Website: ulta-beauty
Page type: customer-info-address
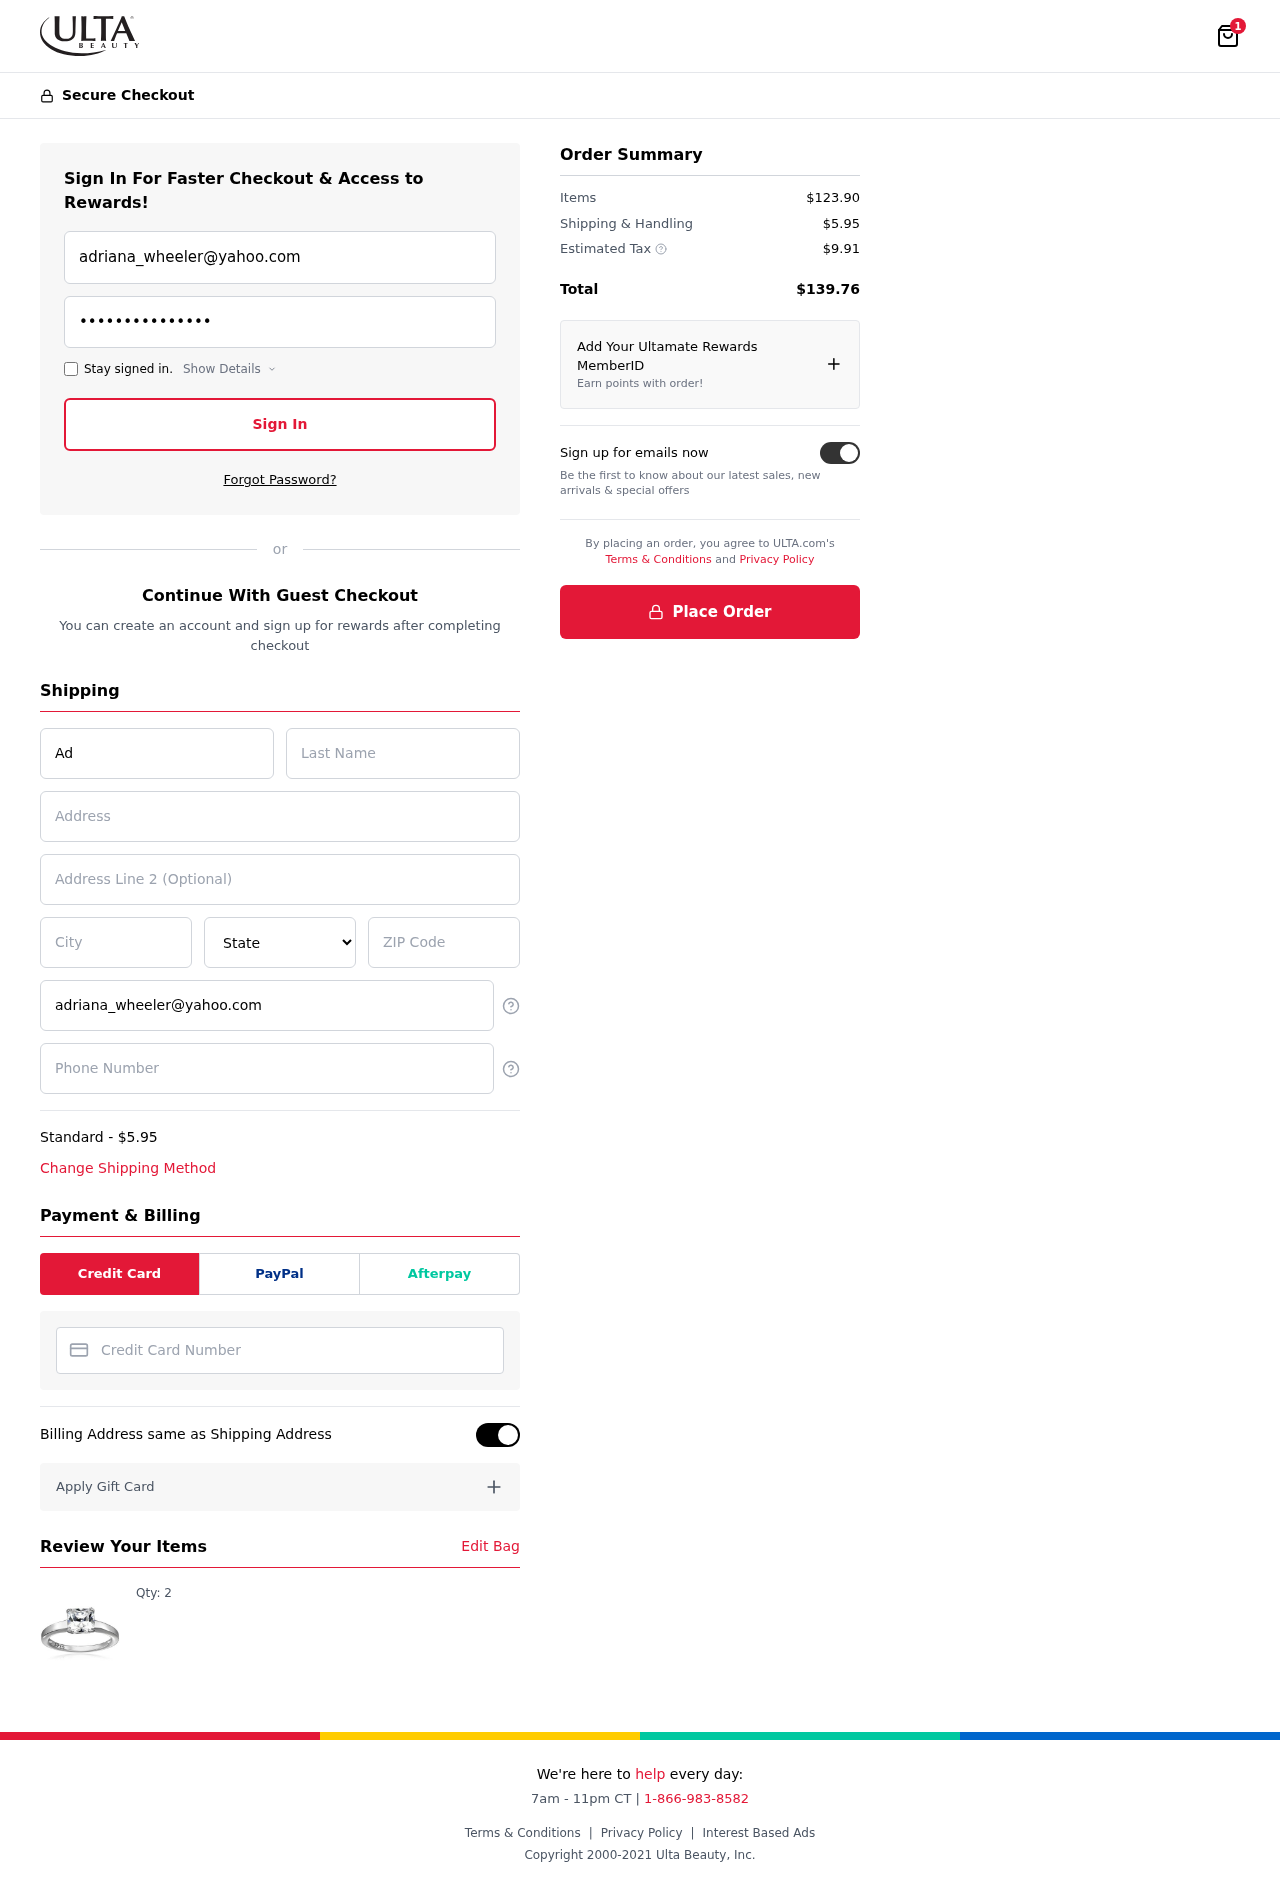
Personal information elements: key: PII_CARD_NUMBER
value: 2283 6262 2331 5728
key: PII_CITY
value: Walkerland
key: PII_EMAIL
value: adriana_wheeler@yahoo.com
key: PII_FIRSTNAME
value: Adriana
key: PII_LASTNAME
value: Wheeler
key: PII_PHONE
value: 5384971424
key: PII_POSTCODE
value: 14299
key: PII_STATE
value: Nebraska
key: PII_STREET
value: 4978 Myers Divide Apt. 356
Product elements: key: PRODUCT1_QUANTITY
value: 2
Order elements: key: ORDER_NUM_ITEMS
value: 1
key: ORDER_SHIPPING_COST
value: $5.95
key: ORDER_ITEMS_TOTAL
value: $123.90
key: ORDER_SHIPPING_COST2
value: $5.95
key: ORDER_TAX
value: $9.91
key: ORDER_TOTAL
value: $139.76